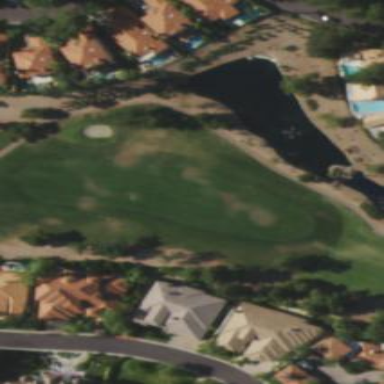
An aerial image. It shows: Golf fairway surrounded by grass.